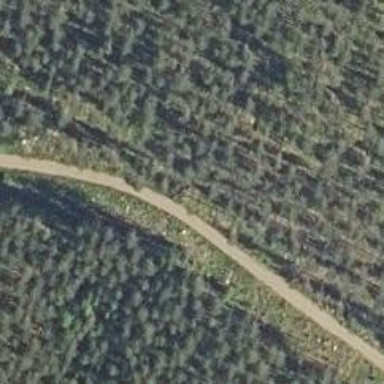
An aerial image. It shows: Unclassified road.